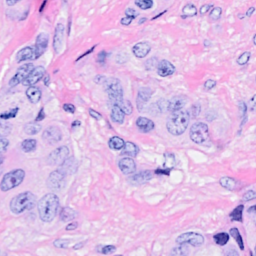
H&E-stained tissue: Breast